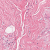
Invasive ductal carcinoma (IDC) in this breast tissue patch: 0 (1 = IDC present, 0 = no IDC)